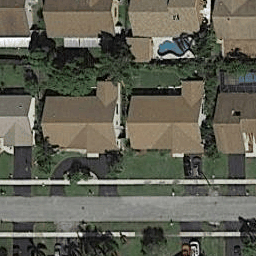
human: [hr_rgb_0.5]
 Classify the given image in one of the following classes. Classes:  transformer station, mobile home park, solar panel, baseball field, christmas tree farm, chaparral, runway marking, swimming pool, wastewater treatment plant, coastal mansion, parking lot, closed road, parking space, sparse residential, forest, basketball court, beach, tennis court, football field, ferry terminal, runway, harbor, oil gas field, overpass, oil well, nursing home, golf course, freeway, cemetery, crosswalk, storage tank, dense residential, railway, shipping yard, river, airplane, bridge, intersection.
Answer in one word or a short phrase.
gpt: dense residential